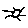
Label: sun